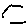
Label: hexagon